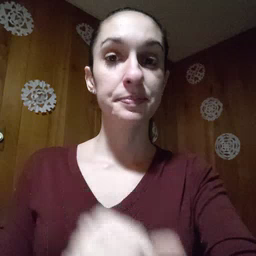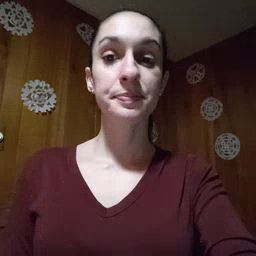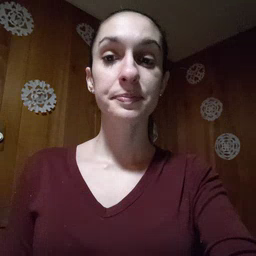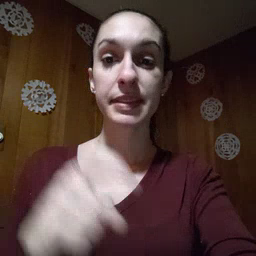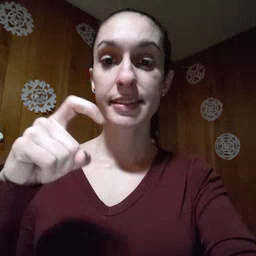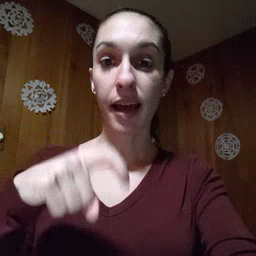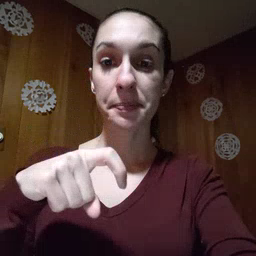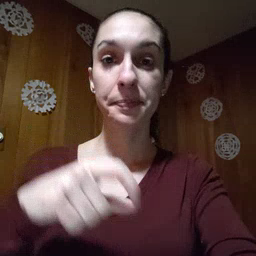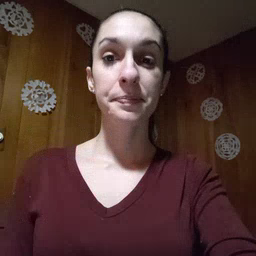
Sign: time